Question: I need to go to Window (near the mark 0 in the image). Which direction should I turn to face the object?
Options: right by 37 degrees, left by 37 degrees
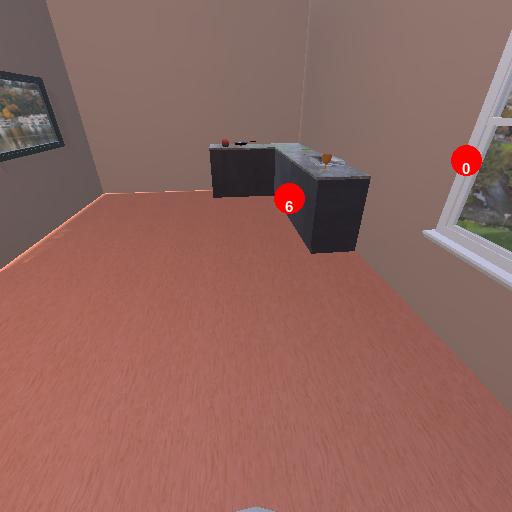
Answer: right by 37 degrees